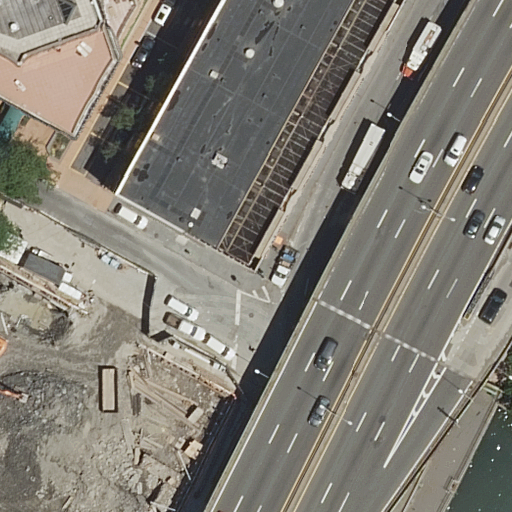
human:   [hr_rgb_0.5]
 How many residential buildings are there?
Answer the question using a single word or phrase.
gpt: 2

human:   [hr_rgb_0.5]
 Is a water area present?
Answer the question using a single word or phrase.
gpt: yes

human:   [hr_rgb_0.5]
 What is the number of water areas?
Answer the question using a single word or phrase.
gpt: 1

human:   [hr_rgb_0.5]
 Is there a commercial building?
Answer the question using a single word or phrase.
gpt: no

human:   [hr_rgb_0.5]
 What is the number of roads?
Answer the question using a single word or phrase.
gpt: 12

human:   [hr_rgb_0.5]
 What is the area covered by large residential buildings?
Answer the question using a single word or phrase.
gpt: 2948m2

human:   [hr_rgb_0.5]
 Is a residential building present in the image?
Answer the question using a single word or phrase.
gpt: yes

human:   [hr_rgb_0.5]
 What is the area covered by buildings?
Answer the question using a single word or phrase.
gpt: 2948m2

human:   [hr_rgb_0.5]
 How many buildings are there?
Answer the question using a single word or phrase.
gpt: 2

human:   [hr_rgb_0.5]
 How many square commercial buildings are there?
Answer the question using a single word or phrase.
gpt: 0

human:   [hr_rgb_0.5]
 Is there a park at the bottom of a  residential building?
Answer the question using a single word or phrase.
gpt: yes

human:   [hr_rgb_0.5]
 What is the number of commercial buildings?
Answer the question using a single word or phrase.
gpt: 0

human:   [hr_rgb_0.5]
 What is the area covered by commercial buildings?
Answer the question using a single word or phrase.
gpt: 0m2

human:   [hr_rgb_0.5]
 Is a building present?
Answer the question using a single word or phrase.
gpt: yes

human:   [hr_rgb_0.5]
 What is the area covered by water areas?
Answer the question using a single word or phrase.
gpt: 177m2

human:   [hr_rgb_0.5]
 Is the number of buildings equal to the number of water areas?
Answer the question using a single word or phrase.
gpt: no

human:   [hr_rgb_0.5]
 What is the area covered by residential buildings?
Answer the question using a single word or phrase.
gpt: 2948m2

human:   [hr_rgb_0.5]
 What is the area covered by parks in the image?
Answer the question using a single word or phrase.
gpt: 17m2

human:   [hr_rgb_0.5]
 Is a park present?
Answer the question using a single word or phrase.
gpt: yes

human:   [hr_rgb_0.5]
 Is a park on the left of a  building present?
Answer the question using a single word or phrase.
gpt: no

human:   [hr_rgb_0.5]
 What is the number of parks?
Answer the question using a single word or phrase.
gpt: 1

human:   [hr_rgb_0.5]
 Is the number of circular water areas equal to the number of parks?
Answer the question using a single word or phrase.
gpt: no

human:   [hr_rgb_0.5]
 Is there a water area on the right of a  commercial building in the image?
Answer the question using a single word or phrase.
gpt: no

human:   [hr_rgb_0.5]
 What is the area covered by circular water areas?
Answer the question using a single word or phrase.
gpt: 0m2

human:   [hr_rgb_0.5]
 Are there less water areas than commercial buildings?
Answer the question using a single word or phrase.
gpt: no

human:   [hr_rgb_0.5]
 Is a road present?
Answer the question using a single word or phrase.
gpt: yes

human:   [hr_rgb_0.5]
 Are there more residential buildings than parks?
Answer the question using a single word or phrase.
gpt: yes

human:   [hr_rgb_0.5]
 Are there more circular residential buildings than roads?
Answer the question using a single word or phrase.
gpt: no

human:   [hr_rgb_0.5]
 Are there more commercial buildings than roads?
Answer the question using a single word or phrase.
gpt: no

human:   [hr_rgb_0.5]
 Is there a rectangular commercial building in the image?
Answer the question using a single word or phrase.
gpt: no

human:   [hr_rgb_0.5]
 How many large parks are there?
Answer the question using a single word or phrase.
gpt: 0

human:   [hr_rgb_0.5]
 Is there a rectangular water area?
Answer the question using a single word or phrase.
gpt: yes

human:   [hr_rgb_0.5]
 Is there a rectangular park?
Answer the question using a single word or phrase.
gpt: yes

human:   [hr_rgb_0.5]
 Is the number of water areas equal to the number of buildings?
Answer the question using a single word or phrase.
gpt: no

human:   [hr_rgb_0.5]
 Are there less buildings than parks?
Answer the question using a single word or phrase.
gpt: no

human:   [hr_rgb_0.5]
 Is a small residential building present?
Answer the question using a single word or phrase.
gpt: no

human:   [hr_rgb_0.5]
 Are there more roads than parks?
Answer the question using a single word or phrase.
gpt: yes

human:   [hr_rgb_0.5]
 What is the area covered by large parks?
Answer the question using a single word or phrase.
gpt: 0m2

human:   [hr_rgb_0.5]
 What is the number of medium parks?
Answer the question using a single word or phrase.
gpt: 0

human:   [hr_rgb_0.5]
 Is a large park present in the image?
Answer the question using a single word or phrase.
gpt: no

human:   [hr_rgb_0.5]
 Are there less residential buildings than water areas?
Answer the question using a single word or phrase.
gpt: no

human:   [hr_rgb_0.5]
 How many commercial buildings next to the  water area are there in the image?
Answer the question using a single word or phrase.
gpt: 0

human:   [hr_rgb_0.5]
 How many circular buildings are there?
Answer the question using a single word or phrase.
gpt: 0

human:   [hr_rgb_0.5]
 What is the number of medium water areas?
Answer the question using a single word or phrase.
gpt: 1

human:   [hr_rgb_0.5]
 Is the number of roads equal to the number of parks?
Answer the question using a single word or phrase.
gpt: no

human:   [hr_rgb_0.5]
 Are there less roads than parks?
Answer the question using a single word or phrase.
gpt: no

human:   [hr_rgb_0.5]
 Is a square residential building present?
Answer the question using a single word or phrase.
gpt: no

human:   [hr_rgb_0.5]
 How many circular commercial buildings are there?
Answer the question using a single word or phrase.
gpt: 0

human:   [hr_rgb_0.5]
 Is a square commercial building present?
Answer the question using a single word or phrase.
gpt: no

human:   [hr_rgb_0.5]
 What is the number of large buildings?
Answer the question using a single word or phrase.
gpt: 2

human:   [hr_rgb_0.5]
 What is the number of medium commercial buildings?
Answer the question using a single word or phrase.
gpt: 0

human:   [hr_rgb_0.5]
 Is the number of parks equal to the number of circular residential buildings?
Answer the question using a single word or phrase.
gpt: no

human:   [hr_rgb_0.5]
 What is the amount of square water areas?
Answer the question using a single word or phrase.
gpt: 0

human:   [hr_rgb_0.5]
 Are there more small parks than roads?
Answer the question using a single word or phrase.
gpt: no

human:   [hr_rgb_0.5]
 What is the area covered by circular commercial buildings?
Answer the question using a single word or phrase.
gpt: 0m2

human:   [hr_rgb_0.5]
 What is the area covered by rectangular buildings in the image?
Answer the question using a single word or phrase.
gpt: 2948m2

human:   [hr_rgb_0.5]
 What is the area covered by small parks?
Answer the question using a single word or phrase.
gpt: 17m2

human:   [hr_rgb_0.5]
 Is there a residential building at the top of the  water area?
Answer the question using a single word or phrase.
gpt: yes

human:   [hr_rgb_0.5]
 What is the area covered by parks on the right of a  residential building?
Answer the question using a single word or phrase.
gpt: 17m2

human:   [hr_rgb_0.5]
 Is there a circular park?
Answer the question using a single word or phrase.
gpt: no

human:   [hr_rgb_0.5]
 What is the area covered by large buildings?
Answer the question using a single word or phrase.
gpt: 2948m2

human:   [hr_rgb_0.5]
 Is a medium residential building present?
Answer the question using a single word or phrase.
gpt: no

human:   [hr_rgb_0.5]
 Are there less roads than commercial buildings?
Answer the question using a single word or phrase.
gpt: no

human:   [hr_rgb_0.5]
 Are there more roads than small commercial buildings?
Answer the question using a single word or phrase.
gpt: yes